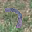
Label: 7